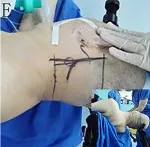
Perioperative neuroimages of Case 12. (E) showed the incision line and the operation position (park bench position). F demonstrated a large tortuous vein was visible at the level of the foramen magnum, and it originated near the dural penetration of the left vertebral artery and formed a "C" pattern crawling between the vertebral artery and the medulla.
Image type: medical_photograph (other_medical_photograph)